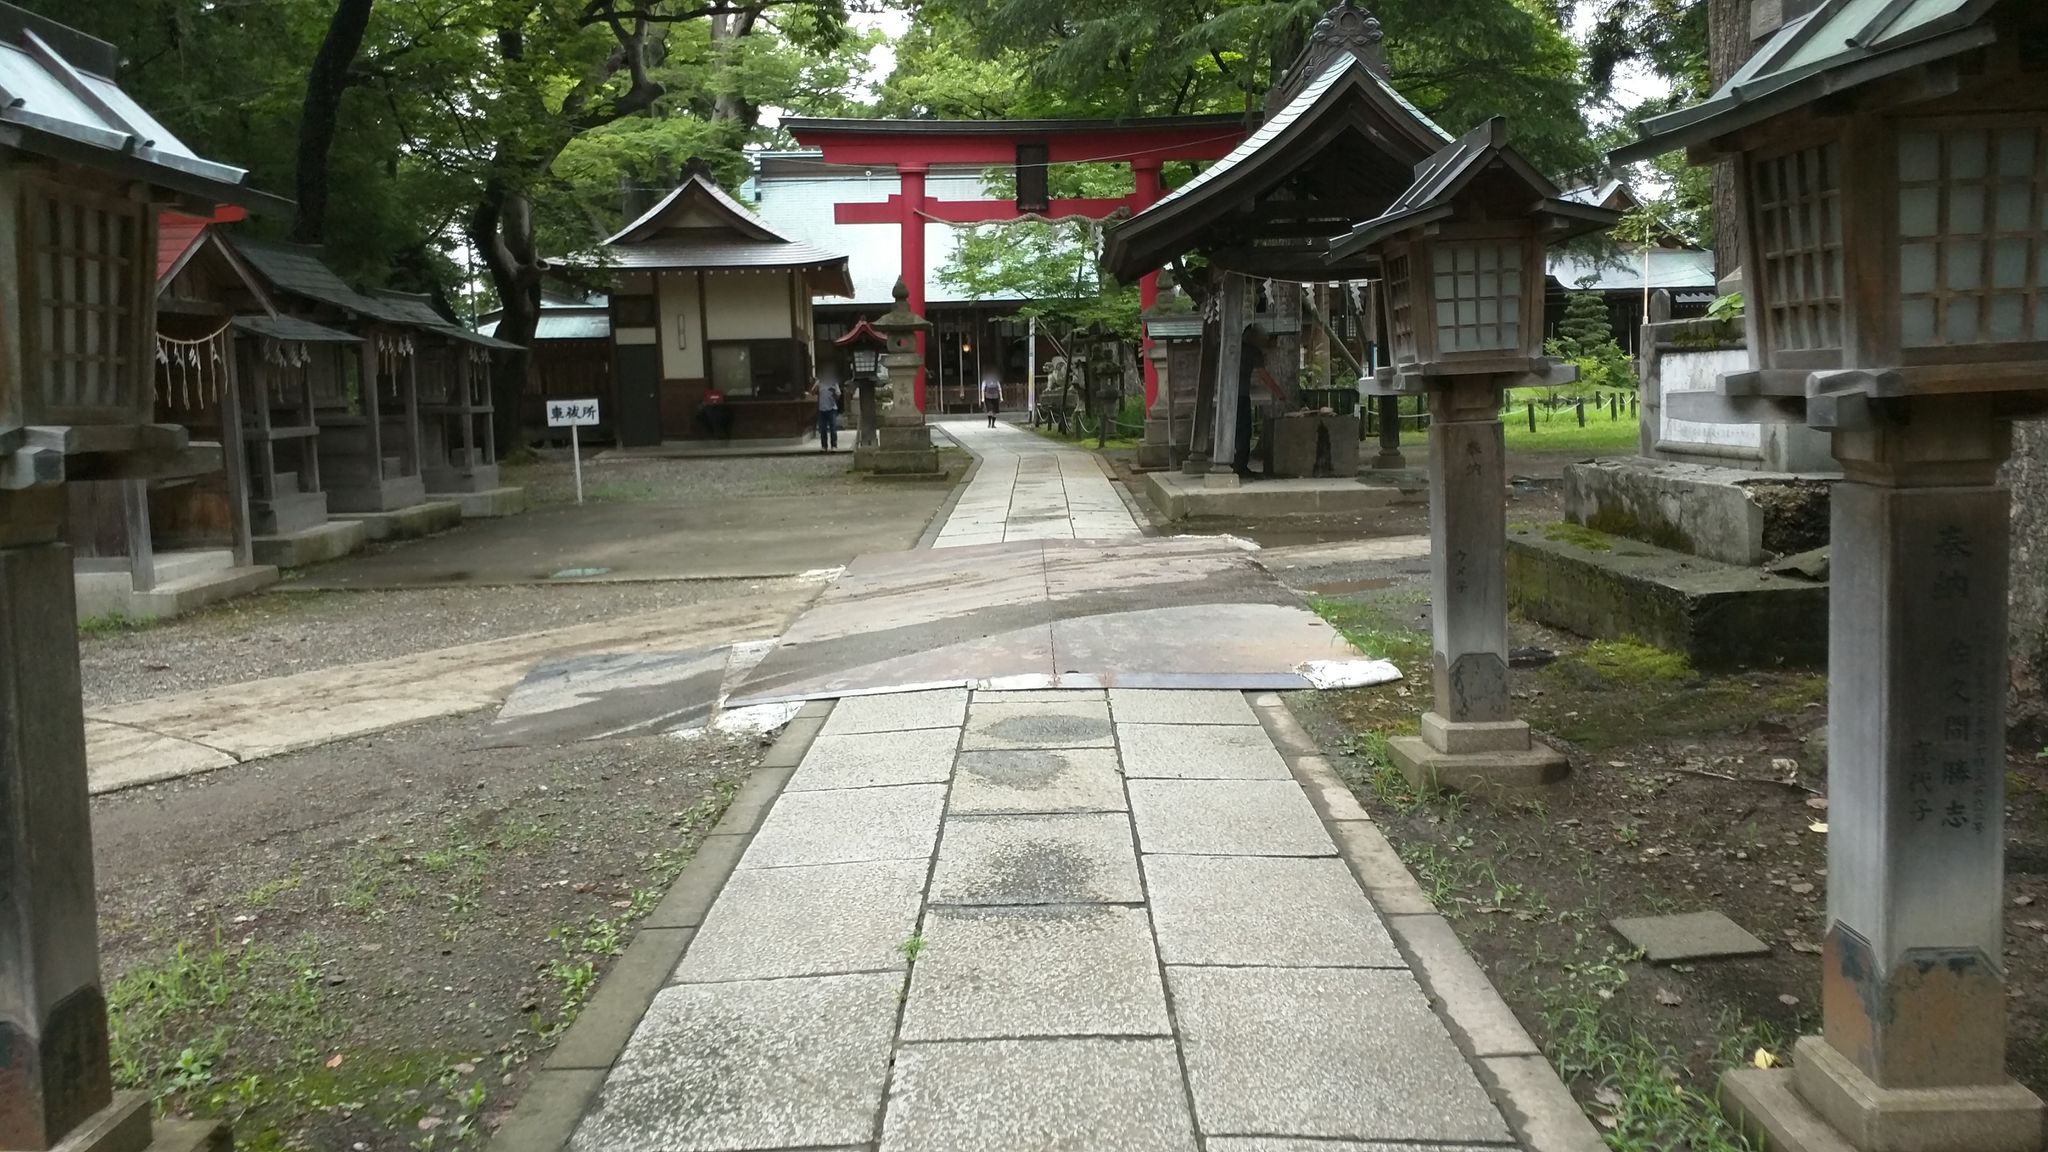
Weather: clear
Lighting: day
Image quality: good
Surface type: walking surface
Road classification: steps, footway, unclassified
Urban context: urban centre
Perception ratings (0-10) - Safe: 7.47, Lively: 4.95, Beautiful: 2.12, Boring: 3.19, Depressing: 1.94, Wealthy: 5.19